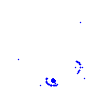
Particle: pion